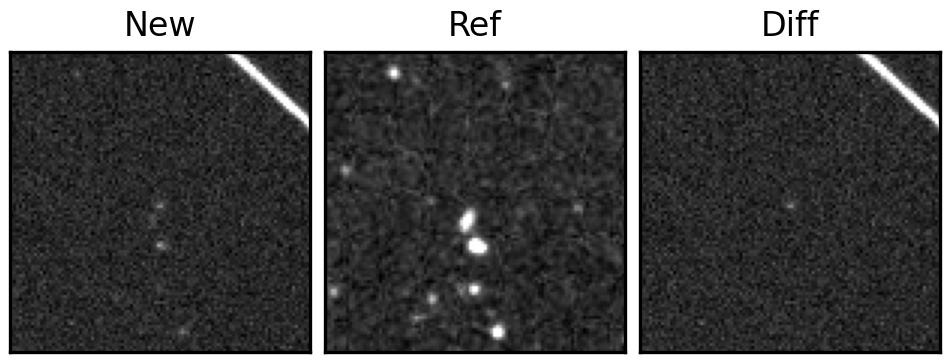
Label: real